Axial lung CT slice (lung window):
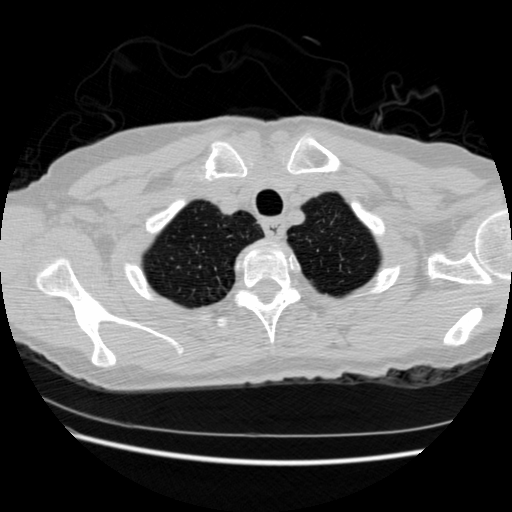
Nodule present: no